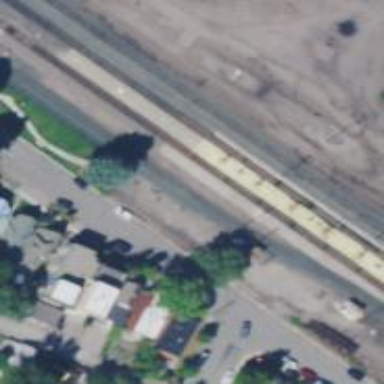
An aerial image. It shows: Railway track.